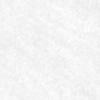
Label: no_change